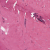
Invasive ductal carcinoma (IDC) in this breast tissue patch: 0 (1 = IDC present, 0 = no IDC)